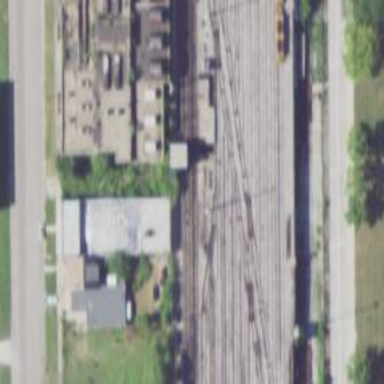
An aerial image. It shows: Bridge over electrified rail tracks leading to service yard.